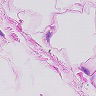
Metastatic tissue present: no